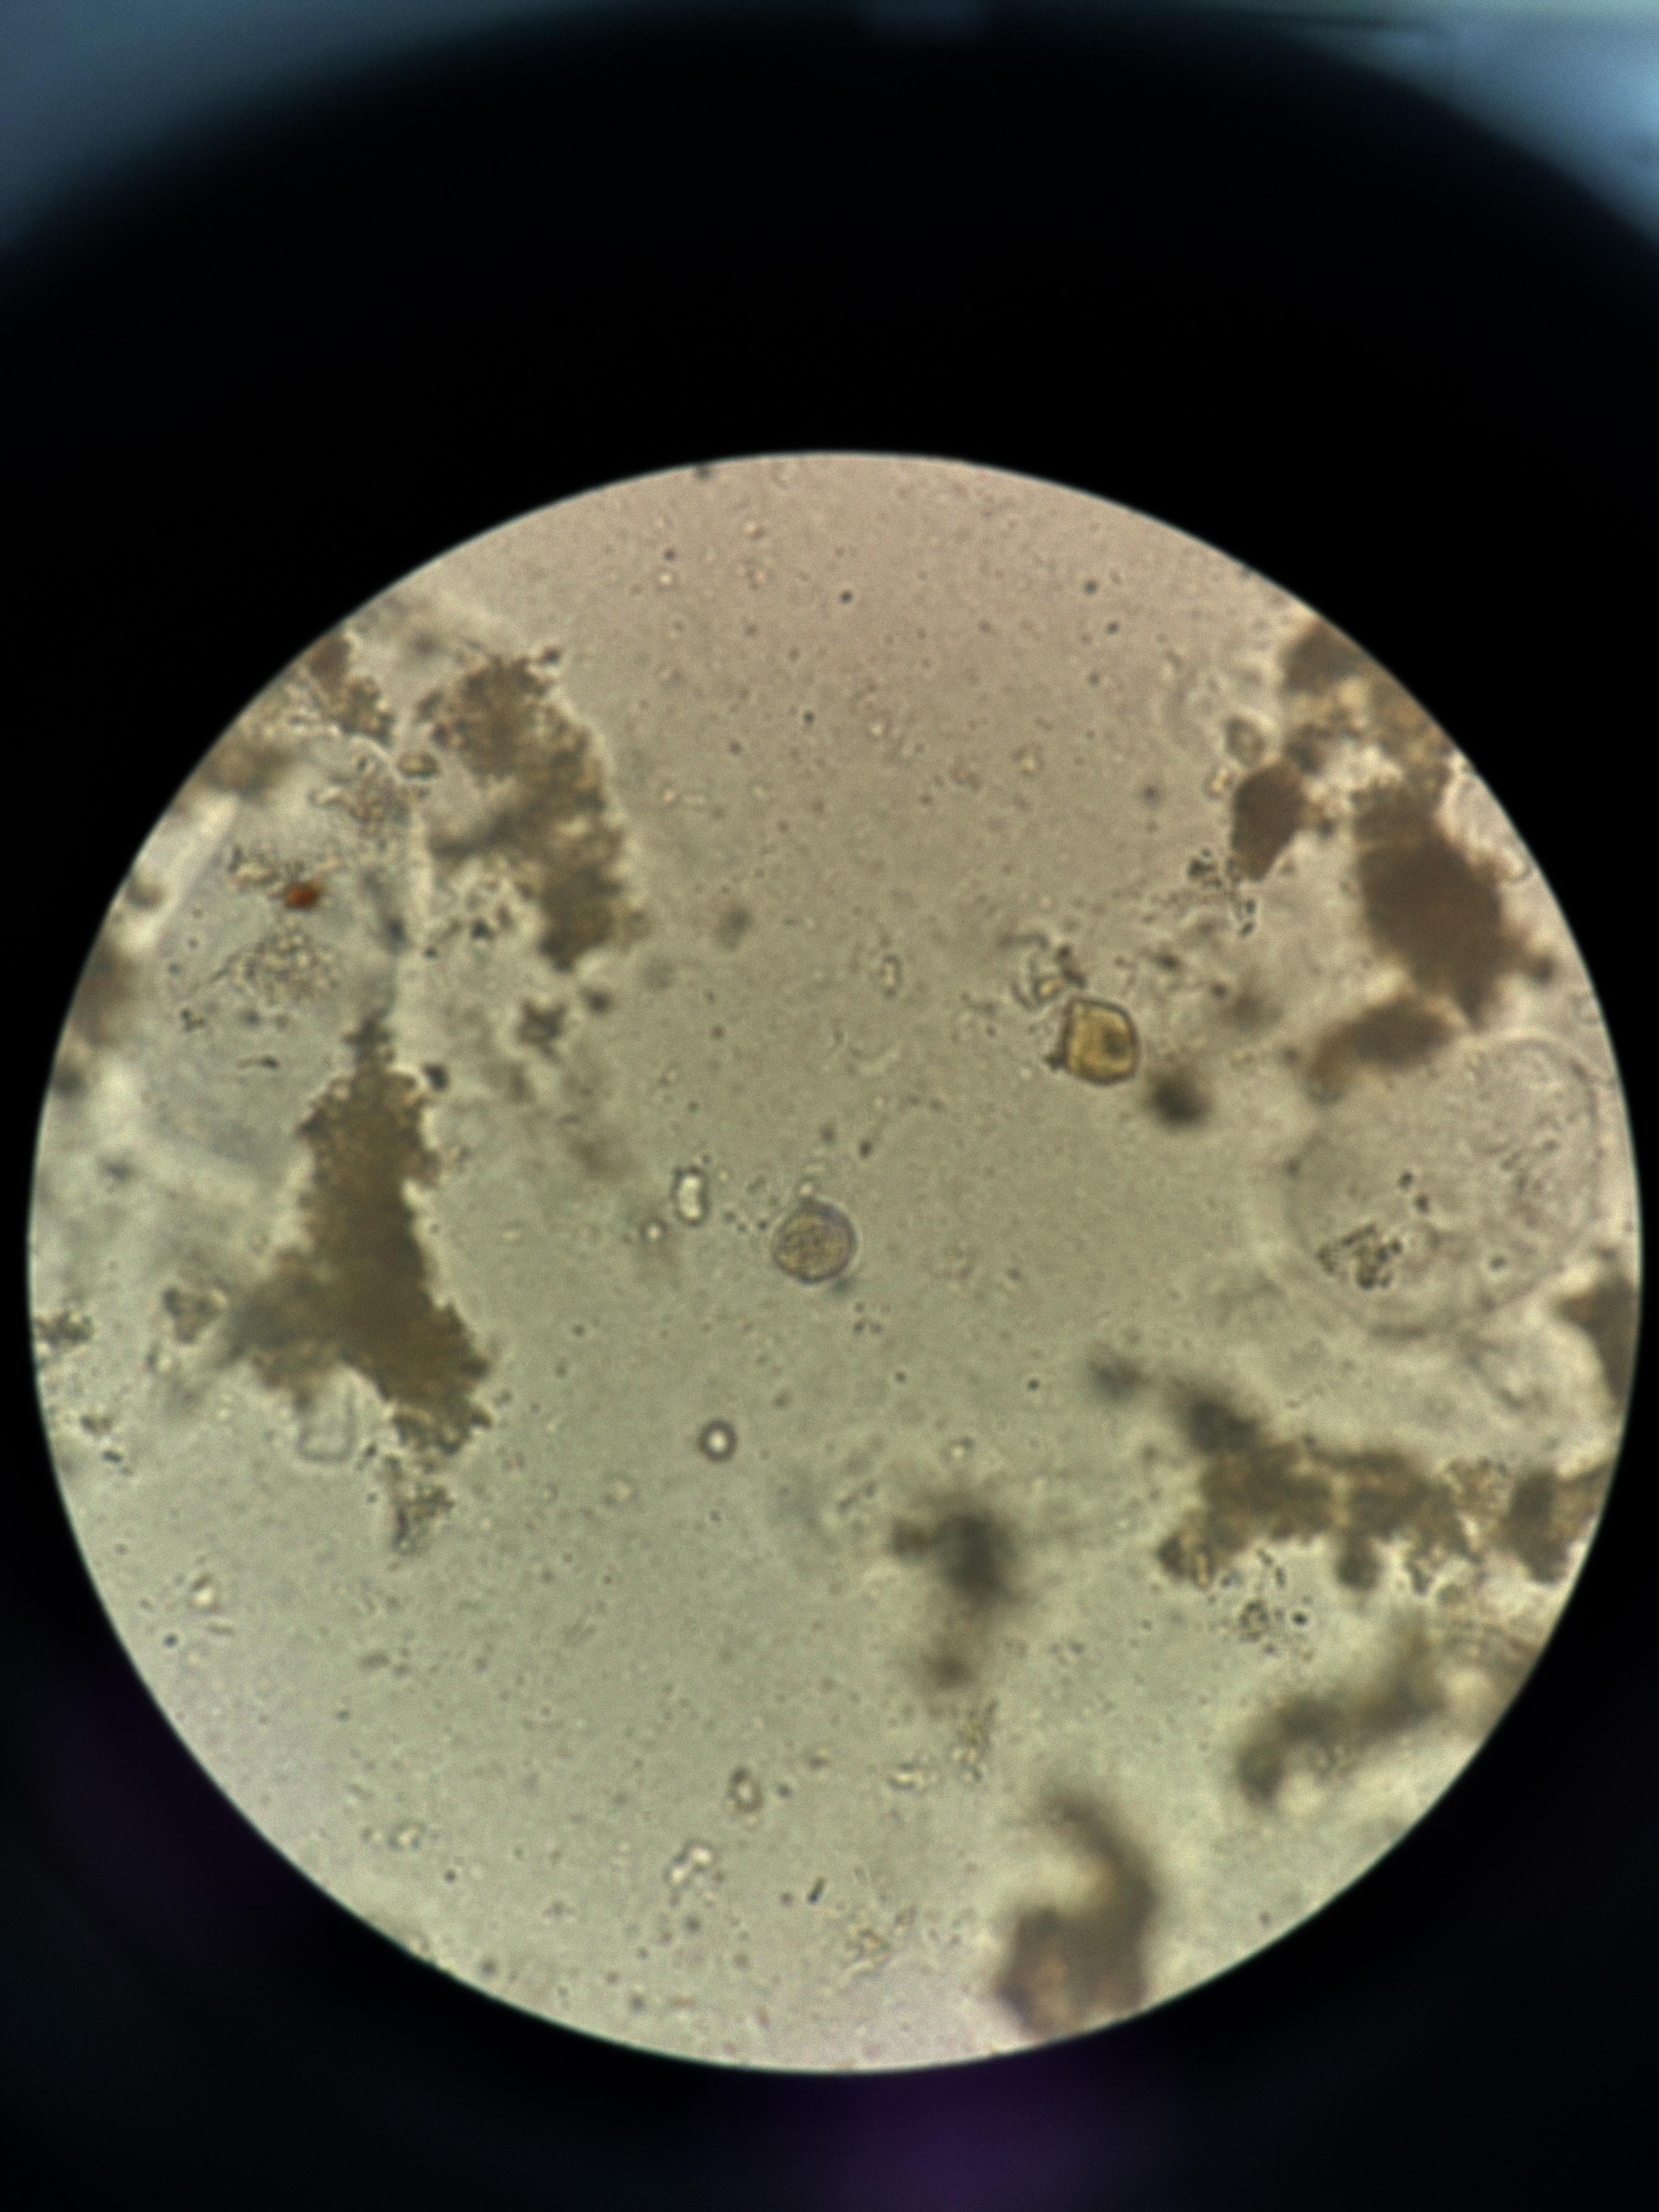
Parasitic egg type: Hymenolepis nana